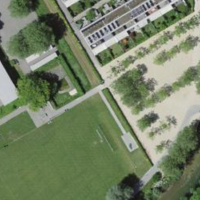
EUNIS habitat code: 54
Species observed at this site:
Salix alba
Artemisia vulgaris
Clematis vitalba
Cardamine pratensis